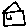
Label: house